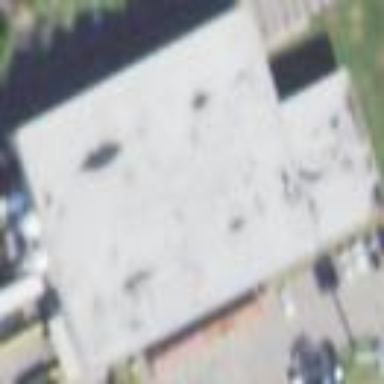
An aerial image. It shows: Commercial building.